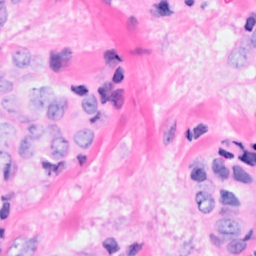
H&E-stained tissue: Breast